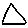
Label: triangle